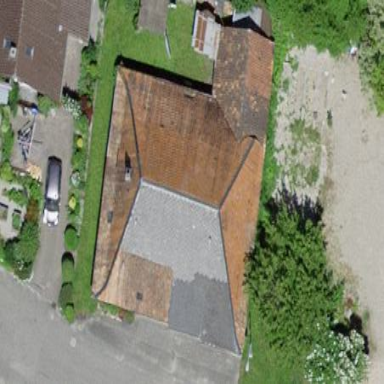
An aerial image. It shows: Farm building.